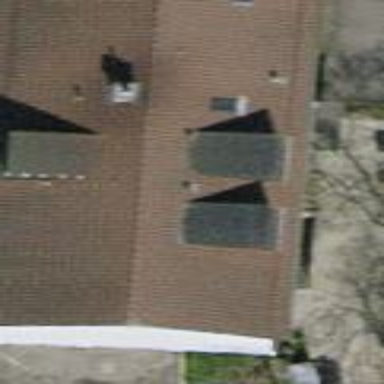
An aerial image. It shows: Building with tile roof.